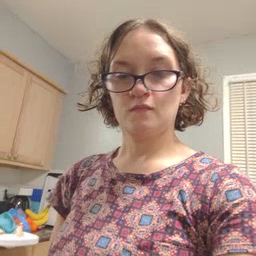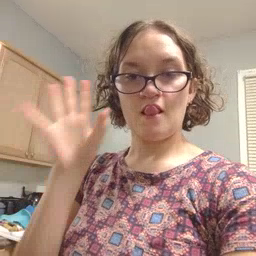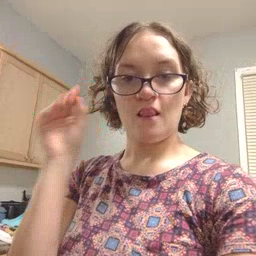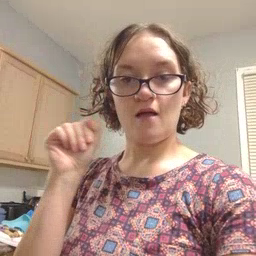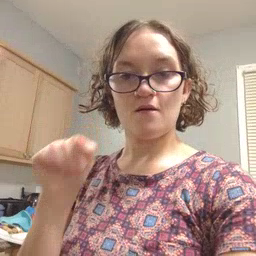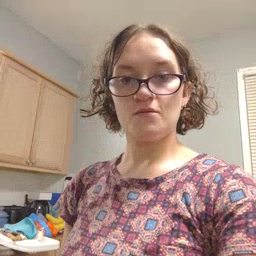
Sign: loud